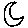
Label: moon